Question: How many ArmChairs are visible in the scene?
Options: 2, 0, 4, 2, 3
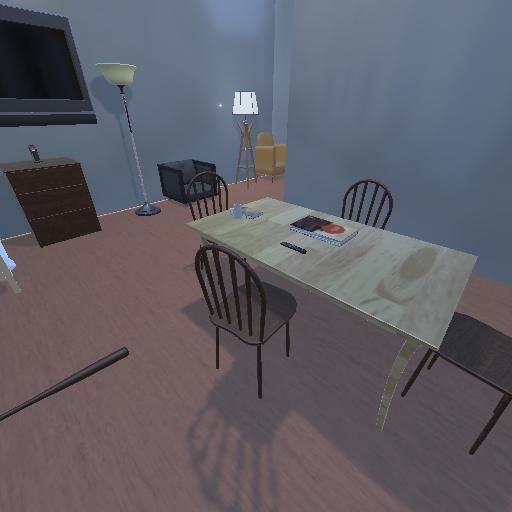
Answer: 2